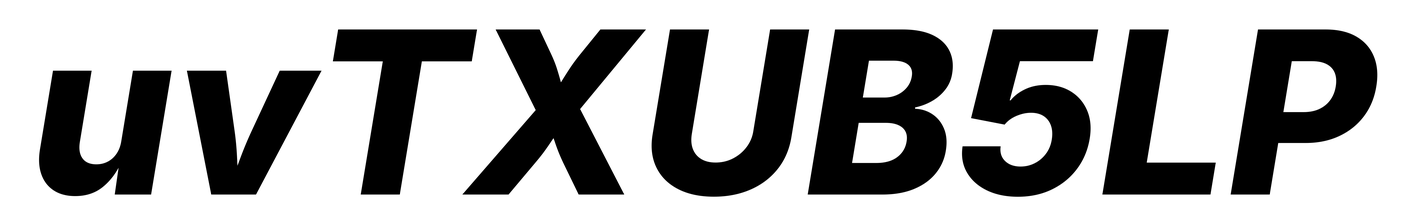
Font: Inter-Italic_ExtraBold_Italic